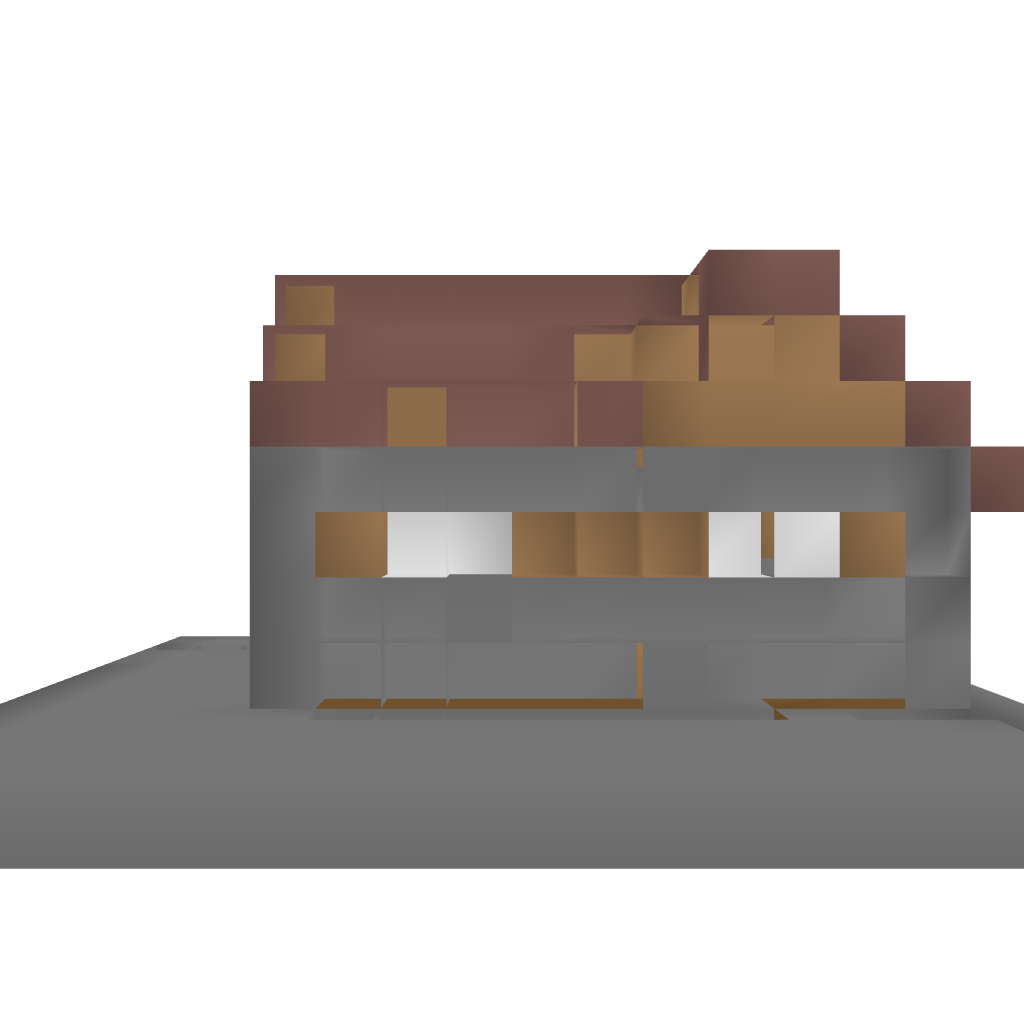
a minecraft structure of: Blocks Ahoy Hotel good quality